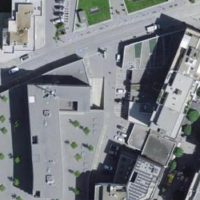
EUNIS habitat code: 54
Species observed at this site:
Lathyrus pratensis
Passer domesticus